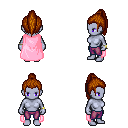
a pixel art fantasy rpg character, female body template, dark elf, purple skin, pink cape, magenta pants, brunette long topknot hairstyle, bracelets, four views (front, back, left, right), 2x2 character sprite sheet, small pixel art, hard edges, no anti-aliasing